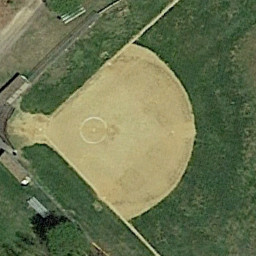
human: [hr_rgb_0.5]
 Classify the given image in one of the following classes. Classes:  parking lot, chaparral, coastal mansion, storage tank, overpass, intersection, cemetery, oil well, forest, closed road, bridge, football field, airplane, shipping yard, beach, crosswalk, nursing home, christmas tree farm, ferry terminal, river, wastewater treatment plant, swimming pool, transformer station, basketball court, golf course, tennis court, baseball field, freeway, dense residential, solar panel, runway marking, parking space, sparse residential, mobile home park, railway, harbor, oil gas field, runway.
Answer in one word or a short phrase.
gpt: baseball field